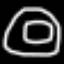
Label: donut